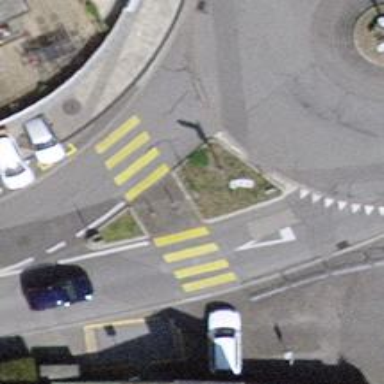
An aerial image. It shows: Zebra crossing with pedestrian island.